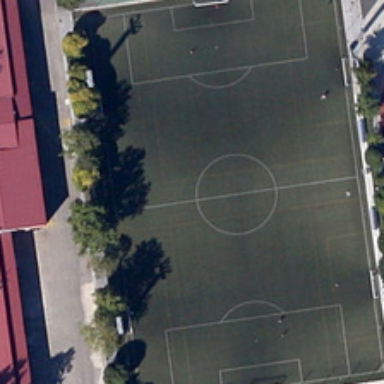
Is a rectangle football court with cyan lawn in it .